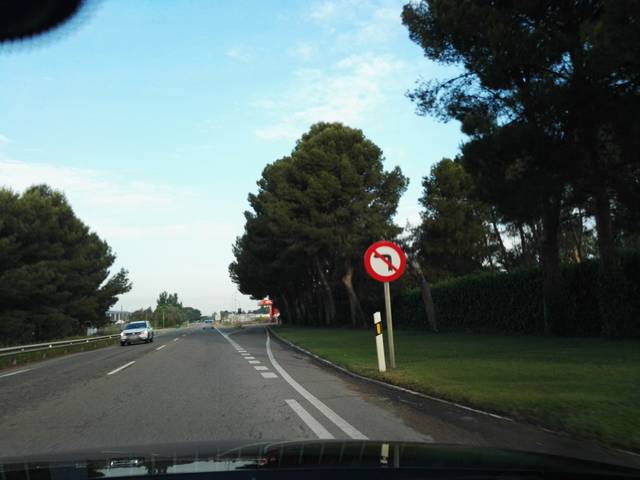
Region: Spain
Coordinates: 41.664, -0.982